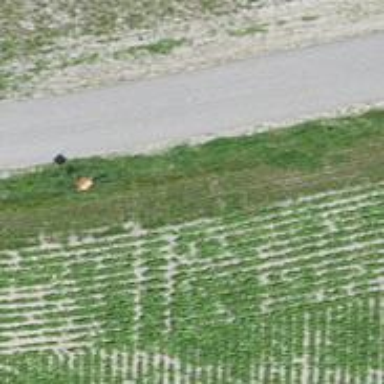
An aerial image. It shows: Pole supporting pipeline marker with roof cover.